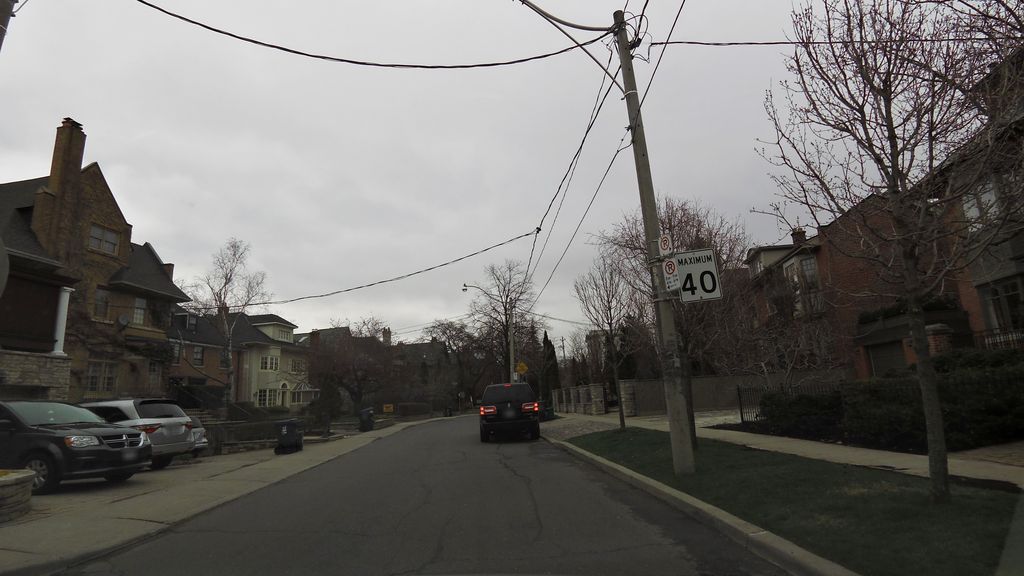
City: toronto